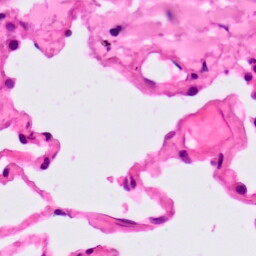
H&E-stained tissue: Lung